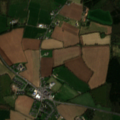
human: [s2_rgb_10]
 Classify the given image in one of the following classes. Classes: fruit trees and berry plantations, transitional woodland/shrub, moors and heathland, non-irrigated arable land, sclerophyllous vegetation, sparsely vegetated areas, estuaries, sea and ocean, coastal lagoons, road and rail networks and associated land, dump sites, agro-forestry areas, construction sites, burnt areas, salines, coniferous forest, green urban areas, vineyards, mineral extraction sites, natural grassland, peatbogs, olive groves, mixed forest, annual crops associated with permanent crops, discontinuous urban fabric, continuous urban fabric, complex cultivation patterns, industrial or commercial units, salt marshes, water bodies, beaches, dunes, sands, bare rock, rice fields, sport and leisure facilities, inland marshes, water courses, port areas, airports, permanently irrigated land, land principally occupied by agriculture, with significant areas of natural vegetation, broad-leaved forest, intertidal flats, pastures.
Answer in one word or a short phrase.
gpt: non-irrigated arable land, pastures, coniferous forest